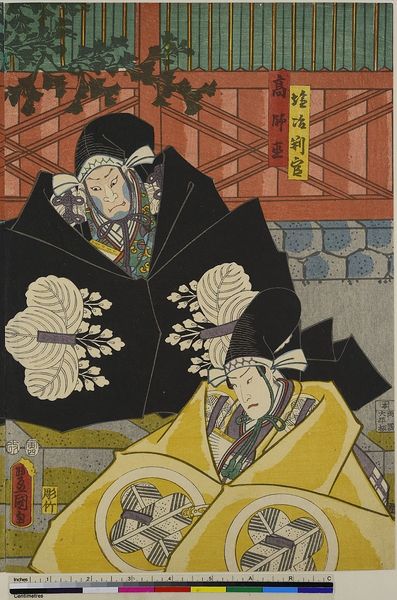
Titel: Die Schauspieler Nakamura Fukusuke I als Enya Hangan, Arashi Kichisaburo III als Ko no Moronao, Ichikawa Danjuro VIII als Ashikaga Tadayoshi, Ichikawa Saruso I als Momoi Wakasanosuke und Onoe Baiko als Kahoyo Gozen
Künstler: Utagawa Kunisada
Standort: Hamburg
Institution: Museum für Kunst und Gewerbe Hamburg
Schlagwörter: theater, holzschnitt, druckgraphik, druckgrafik, literatur, zeit, schauspieler, farbholzschnitt, schauspielerin, kabuki, edo, reproduktionen, ch, druckerzeugnisse, theateraufführung, ukiyo